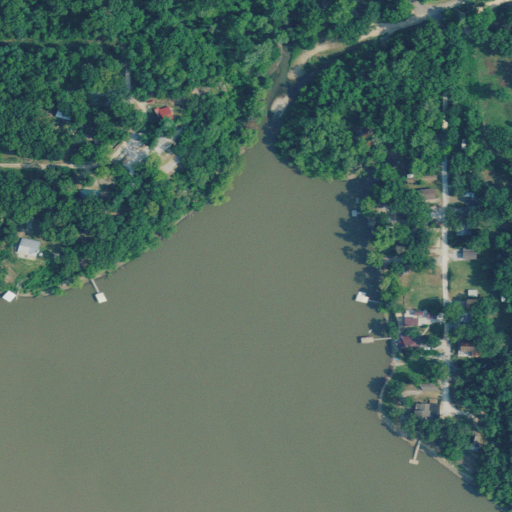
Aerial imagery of valley in Oklahoma named Sycamore Cove containing open water, deciduous forest, open development, herbaceous wetlands, low intensity development, pasture, and medium intensity development